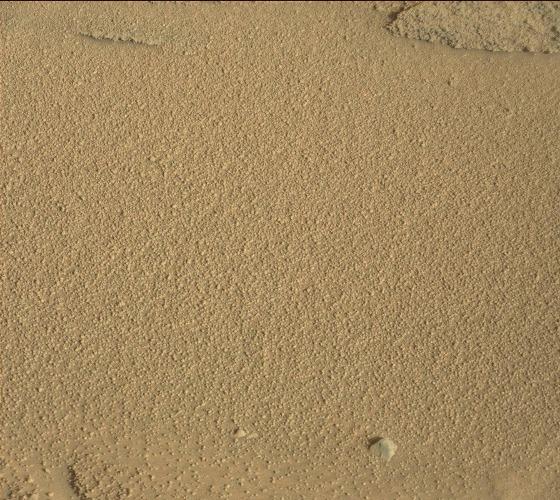
Terrain classes present: Bedrock, Gravel / Sand / Soil